Question: In my app ,i am using phonegap. I am using javascript alert .But the thing is the alert is displayed as shown in the below image.

The brown color image is the splash screen. and also there is another problem with app.
that when i open the keypad the splash screen is seen just before the keypad displayed.
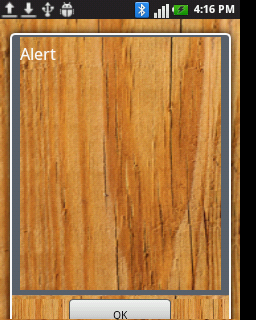
Answer: you aren't suppose to be showing an alert on a splahscreen. before you costumize your alert or switching to <URL>. Moreover, i would recommend using one of the numerous frameworks for mobile web development and using that framework's alert function, its usually better. good luck